Field crop: maize
Growth stage: 1
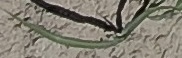
Species: sorghum